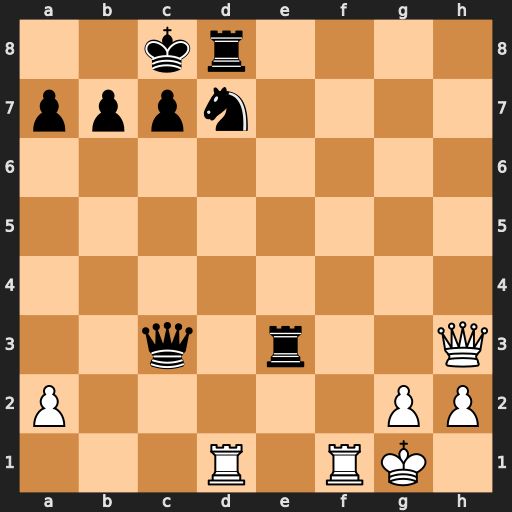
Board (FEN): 2kr4/pppn4/8/8/8/2q1r2Q/P5PP/3R1RK1
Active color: w
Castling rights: -
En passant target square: -
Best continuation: Qxd7+ Rxd7 Rf8+ Re8 Rxe8+ Rd8 Rdxd8#